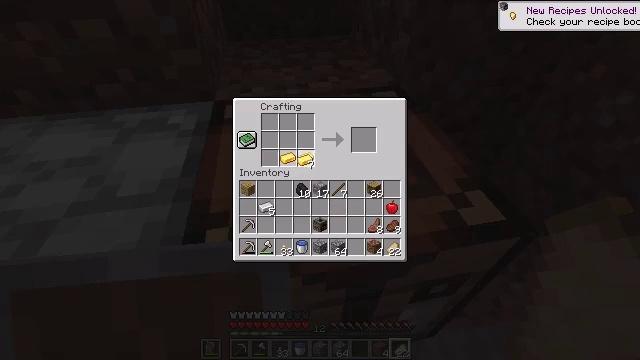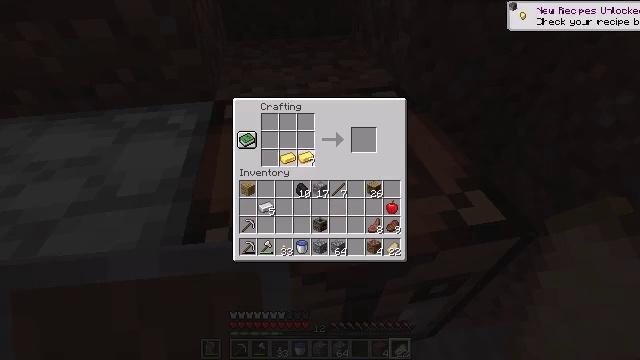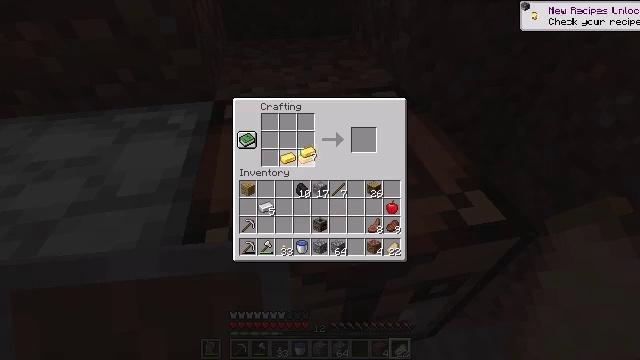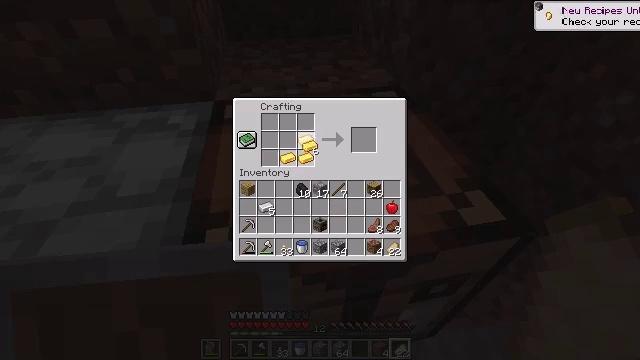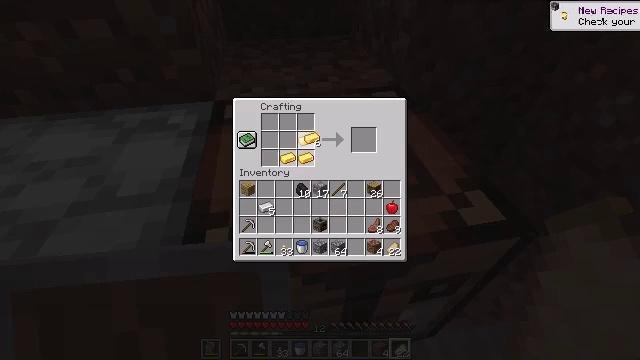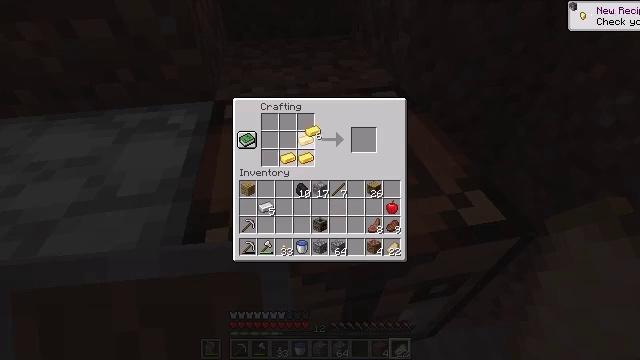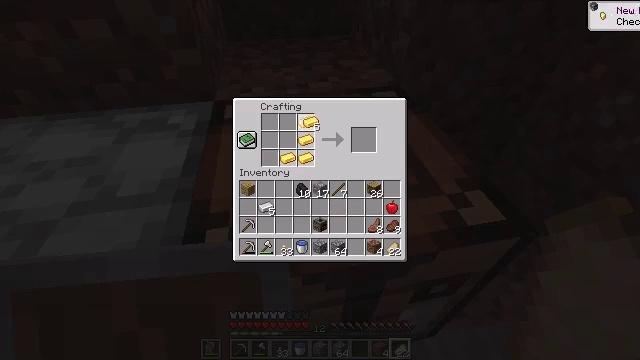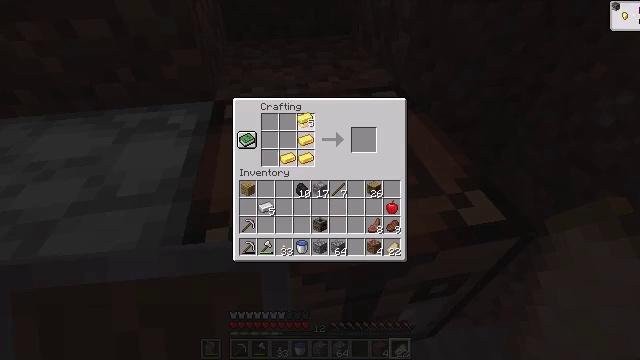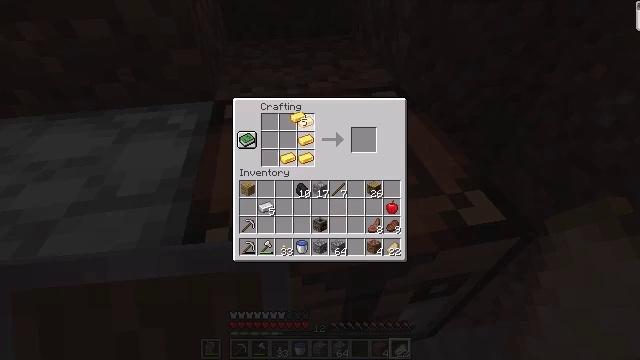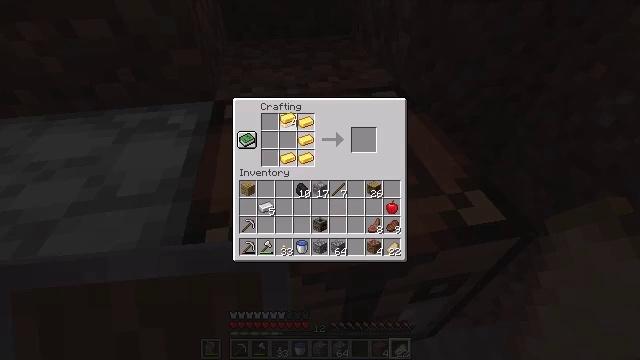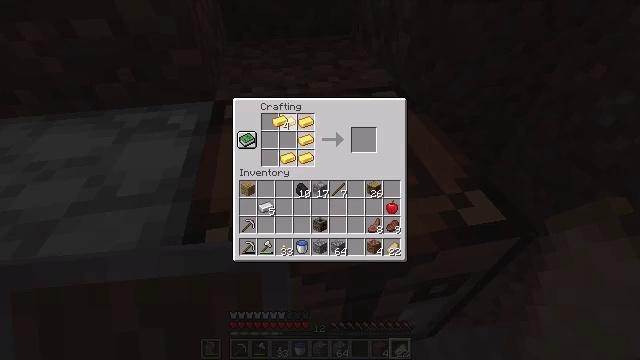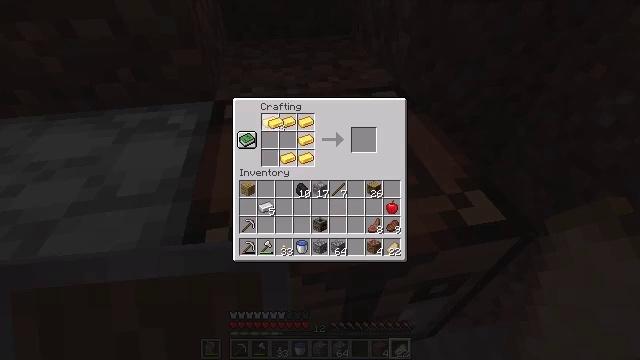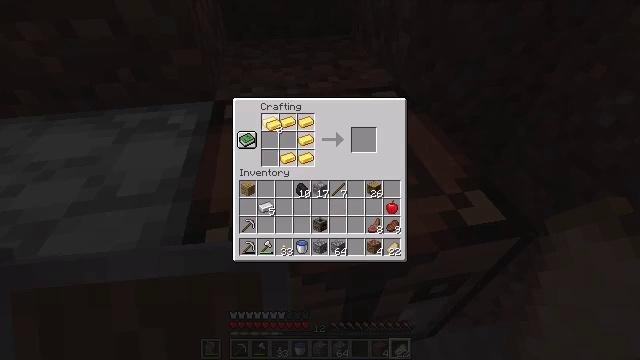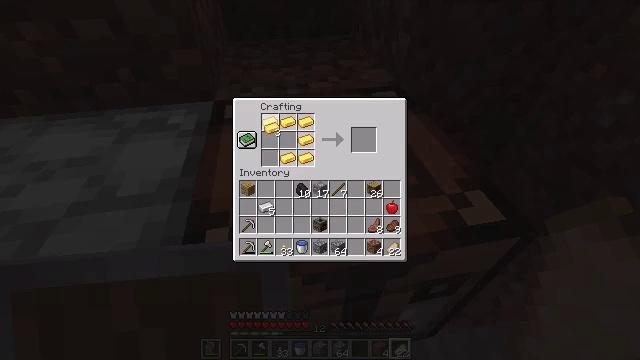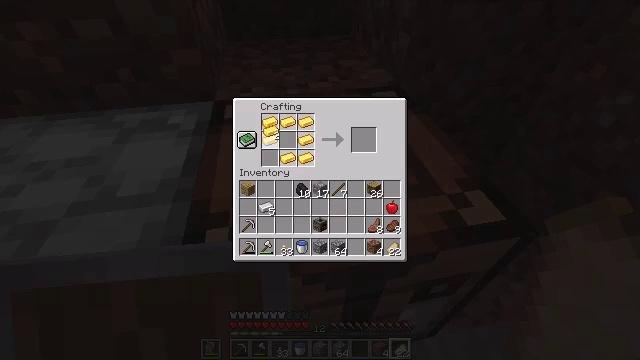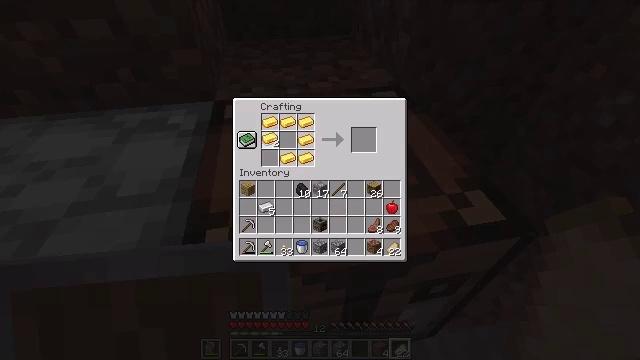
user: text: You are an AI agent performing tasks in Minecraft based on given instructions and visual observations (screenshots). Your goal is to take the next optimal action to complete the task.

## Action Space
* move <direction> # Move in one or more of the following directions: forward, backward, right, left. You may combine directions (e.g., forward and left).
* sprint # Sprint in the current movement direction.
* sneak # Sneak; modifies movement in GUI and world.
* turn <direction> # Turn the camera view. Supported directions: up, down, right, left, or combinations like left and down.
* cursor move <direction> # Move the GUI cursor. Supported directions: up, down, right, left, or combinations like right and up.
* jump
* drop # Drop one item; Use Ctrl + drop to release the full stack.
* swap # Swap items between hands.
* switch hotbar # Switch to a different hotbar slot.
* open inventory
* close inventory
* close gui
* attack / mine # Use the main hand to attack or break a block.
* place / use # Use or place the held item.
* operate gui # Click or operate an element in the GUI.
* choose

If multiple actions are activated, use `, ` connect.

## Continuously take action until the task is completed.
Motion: motion action
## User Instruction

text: Open the crafting table to craft a golden apple.
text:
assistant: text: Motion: choose
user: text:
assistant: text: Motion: choose
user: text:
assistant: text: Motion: choose
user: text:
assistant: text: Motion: cursor move up, choose
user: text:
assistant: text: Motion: cursor move up, choose
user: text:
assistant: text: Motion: cursor move up, choose
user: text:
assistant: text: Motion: choose
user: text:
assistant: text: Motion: cursor move left, choose
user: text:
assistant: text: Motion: cursor move left, choose
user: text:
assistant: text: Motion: cursor move left, choose
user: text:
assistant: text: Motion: choose
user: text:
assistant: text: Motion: choose
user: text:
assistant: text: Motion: choose
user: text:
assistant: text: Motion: choose
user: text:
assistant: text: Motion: choose
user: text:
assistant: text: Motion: cursor move down, choose
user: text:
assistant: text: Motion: choose
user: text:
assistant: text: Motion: choose
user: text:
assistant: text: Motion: choose
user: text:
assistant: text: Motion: choose
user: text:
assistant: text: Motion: choose
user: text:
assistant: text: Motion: choose
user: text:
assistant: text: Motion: no_op
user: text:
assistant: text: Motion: cursor move right and down
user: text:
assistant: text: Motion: cursor move right and down
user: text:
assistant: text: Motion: no_op
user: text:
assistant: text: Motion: no_op
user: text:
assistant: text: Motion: no_op
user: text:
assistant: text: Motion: no_op
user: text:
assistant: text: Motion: no_op